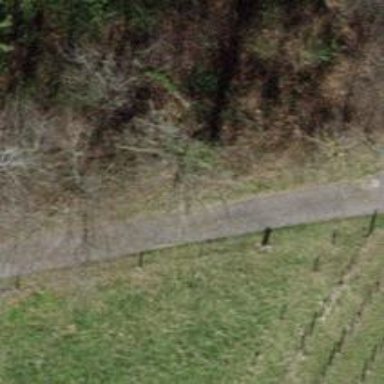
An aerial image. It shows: Bench.